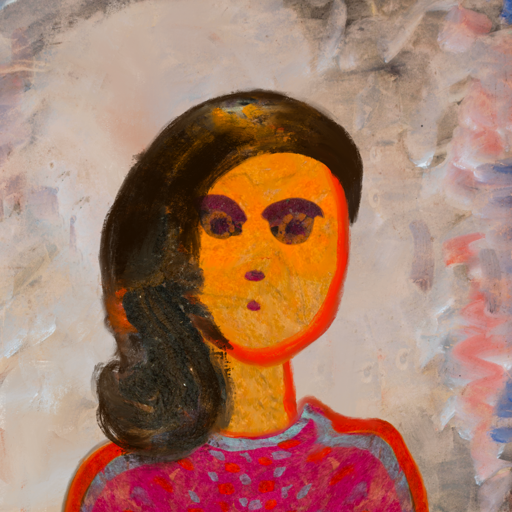
Background: Roy_Bahadur, Head And Neck Front: Sisters, Face Front: Doll, Bust: Sisters, Hair Front: Gypsy_Queen, Head Accessory: Blank, Second Necklace: Blank, Necklace: Blank, Baby: Blank